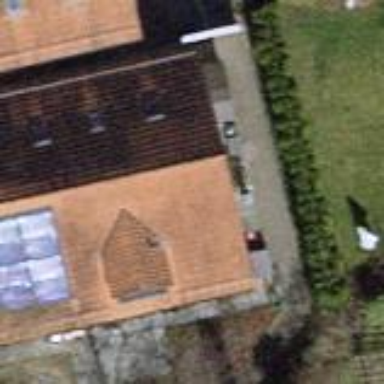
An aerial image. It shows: Building with tiled roof.